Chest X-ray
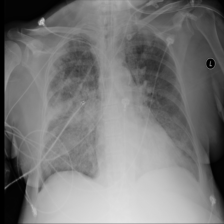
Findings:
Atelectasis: negative
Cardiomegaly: negative
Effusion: negative
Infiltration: positive
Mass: negative
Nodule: negative
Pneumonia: positive
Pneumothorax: negative
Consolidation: negative
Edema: positive
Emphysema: negative
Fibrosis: negative
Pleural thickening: negative
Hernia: negative